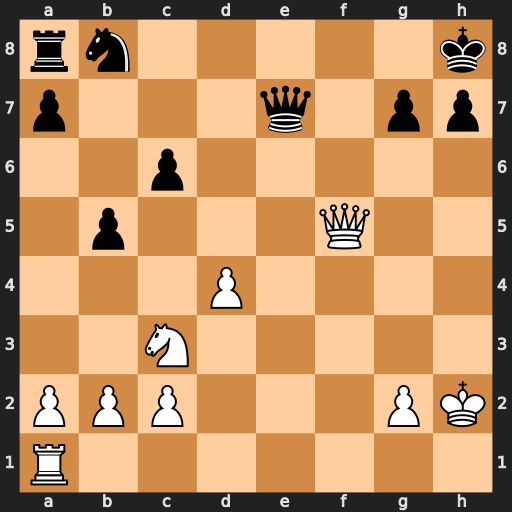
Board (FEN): rn5k/p3q1pp/2p5/1p3Q2/3P4/2N5/PPP3PK/R7
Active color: w
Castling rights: -
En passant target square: -
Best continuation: Qc8+ Qd8 Qxd8#